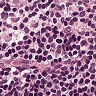
Metastatic tissue present: no